Question: I'm trying to implement a gauge widget for a website. The spec says only HTML/CSS is allowed, so I can't use JavaScript (don't ask me why -- maybe if there's a simple way of doing it with JavaScript I could persuade the project lead).
So far I have a 'div' with a background image that shows the back of the gauge. Inside this div is an 'img' that is rotated, depending on the gauge value. This value is dynamically injected into the HTML using PHP.
, but breaks in IE. If I add a border to the image I can see why -- it appears that the IE rotation also includes an automatic translation so that the needle is off-center (see screenshot below).
So, here's the question: how do I shift the needle back to the center of the gauge in IE?

'''
<div style="background: url('genies/gauge.png'); background-repeat: no-repeat; height: 235px; overflow: hidden;">
<img src="genies/gauge-needle.png"
style="-moz-transform: rotate(45deg);
-o-transform: rotate(45deg);
-webkit-transform: rotate(45deg);
-ms-transform: rotate(45deg);
transform: rotate(45deg);
filter: progid:DXImageTransform.Microsoft.Matrix(M11=0.70710678118655, M12=-0.70710678118655,M21=0.70710678118655, M22=0.70710678118655, sizingMethod='auto expand'); zoom: 1;" />
</div>
'''
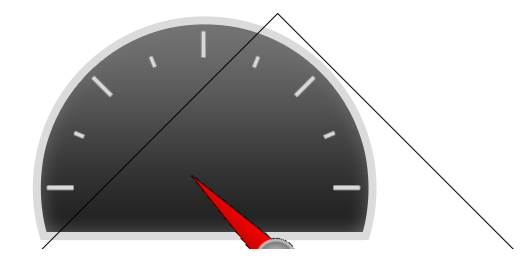
Answer: The problem here is that the image is rotating about a point that you don't expect it to.
You need to set the transform origin to the centre of your image.
For instance, you would use <URL>, '-webkit-transform-origin', '-o-transform-origin', '-ms-transform-origin', '-etc-transform-origin'...
Check out this page for information on how to deal with the Matrix filter in MSIE:
<URL>